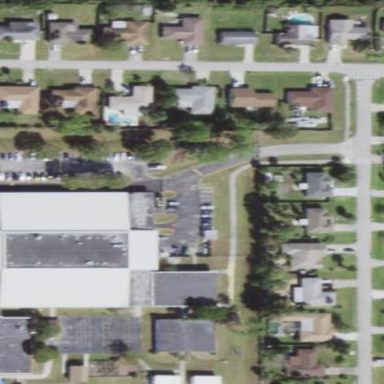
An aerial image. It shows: School building.